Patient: sex M, age 60
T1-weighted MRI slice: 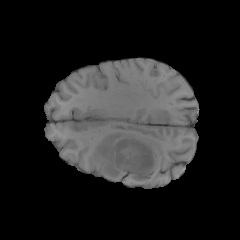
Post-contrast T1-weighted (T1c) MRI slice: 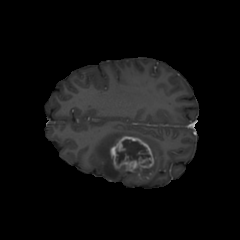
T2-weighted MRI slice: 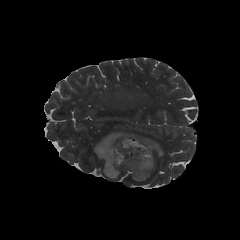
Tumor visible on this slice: yes
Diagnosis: Glioblastoma, IDH-wildtype
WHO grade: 4